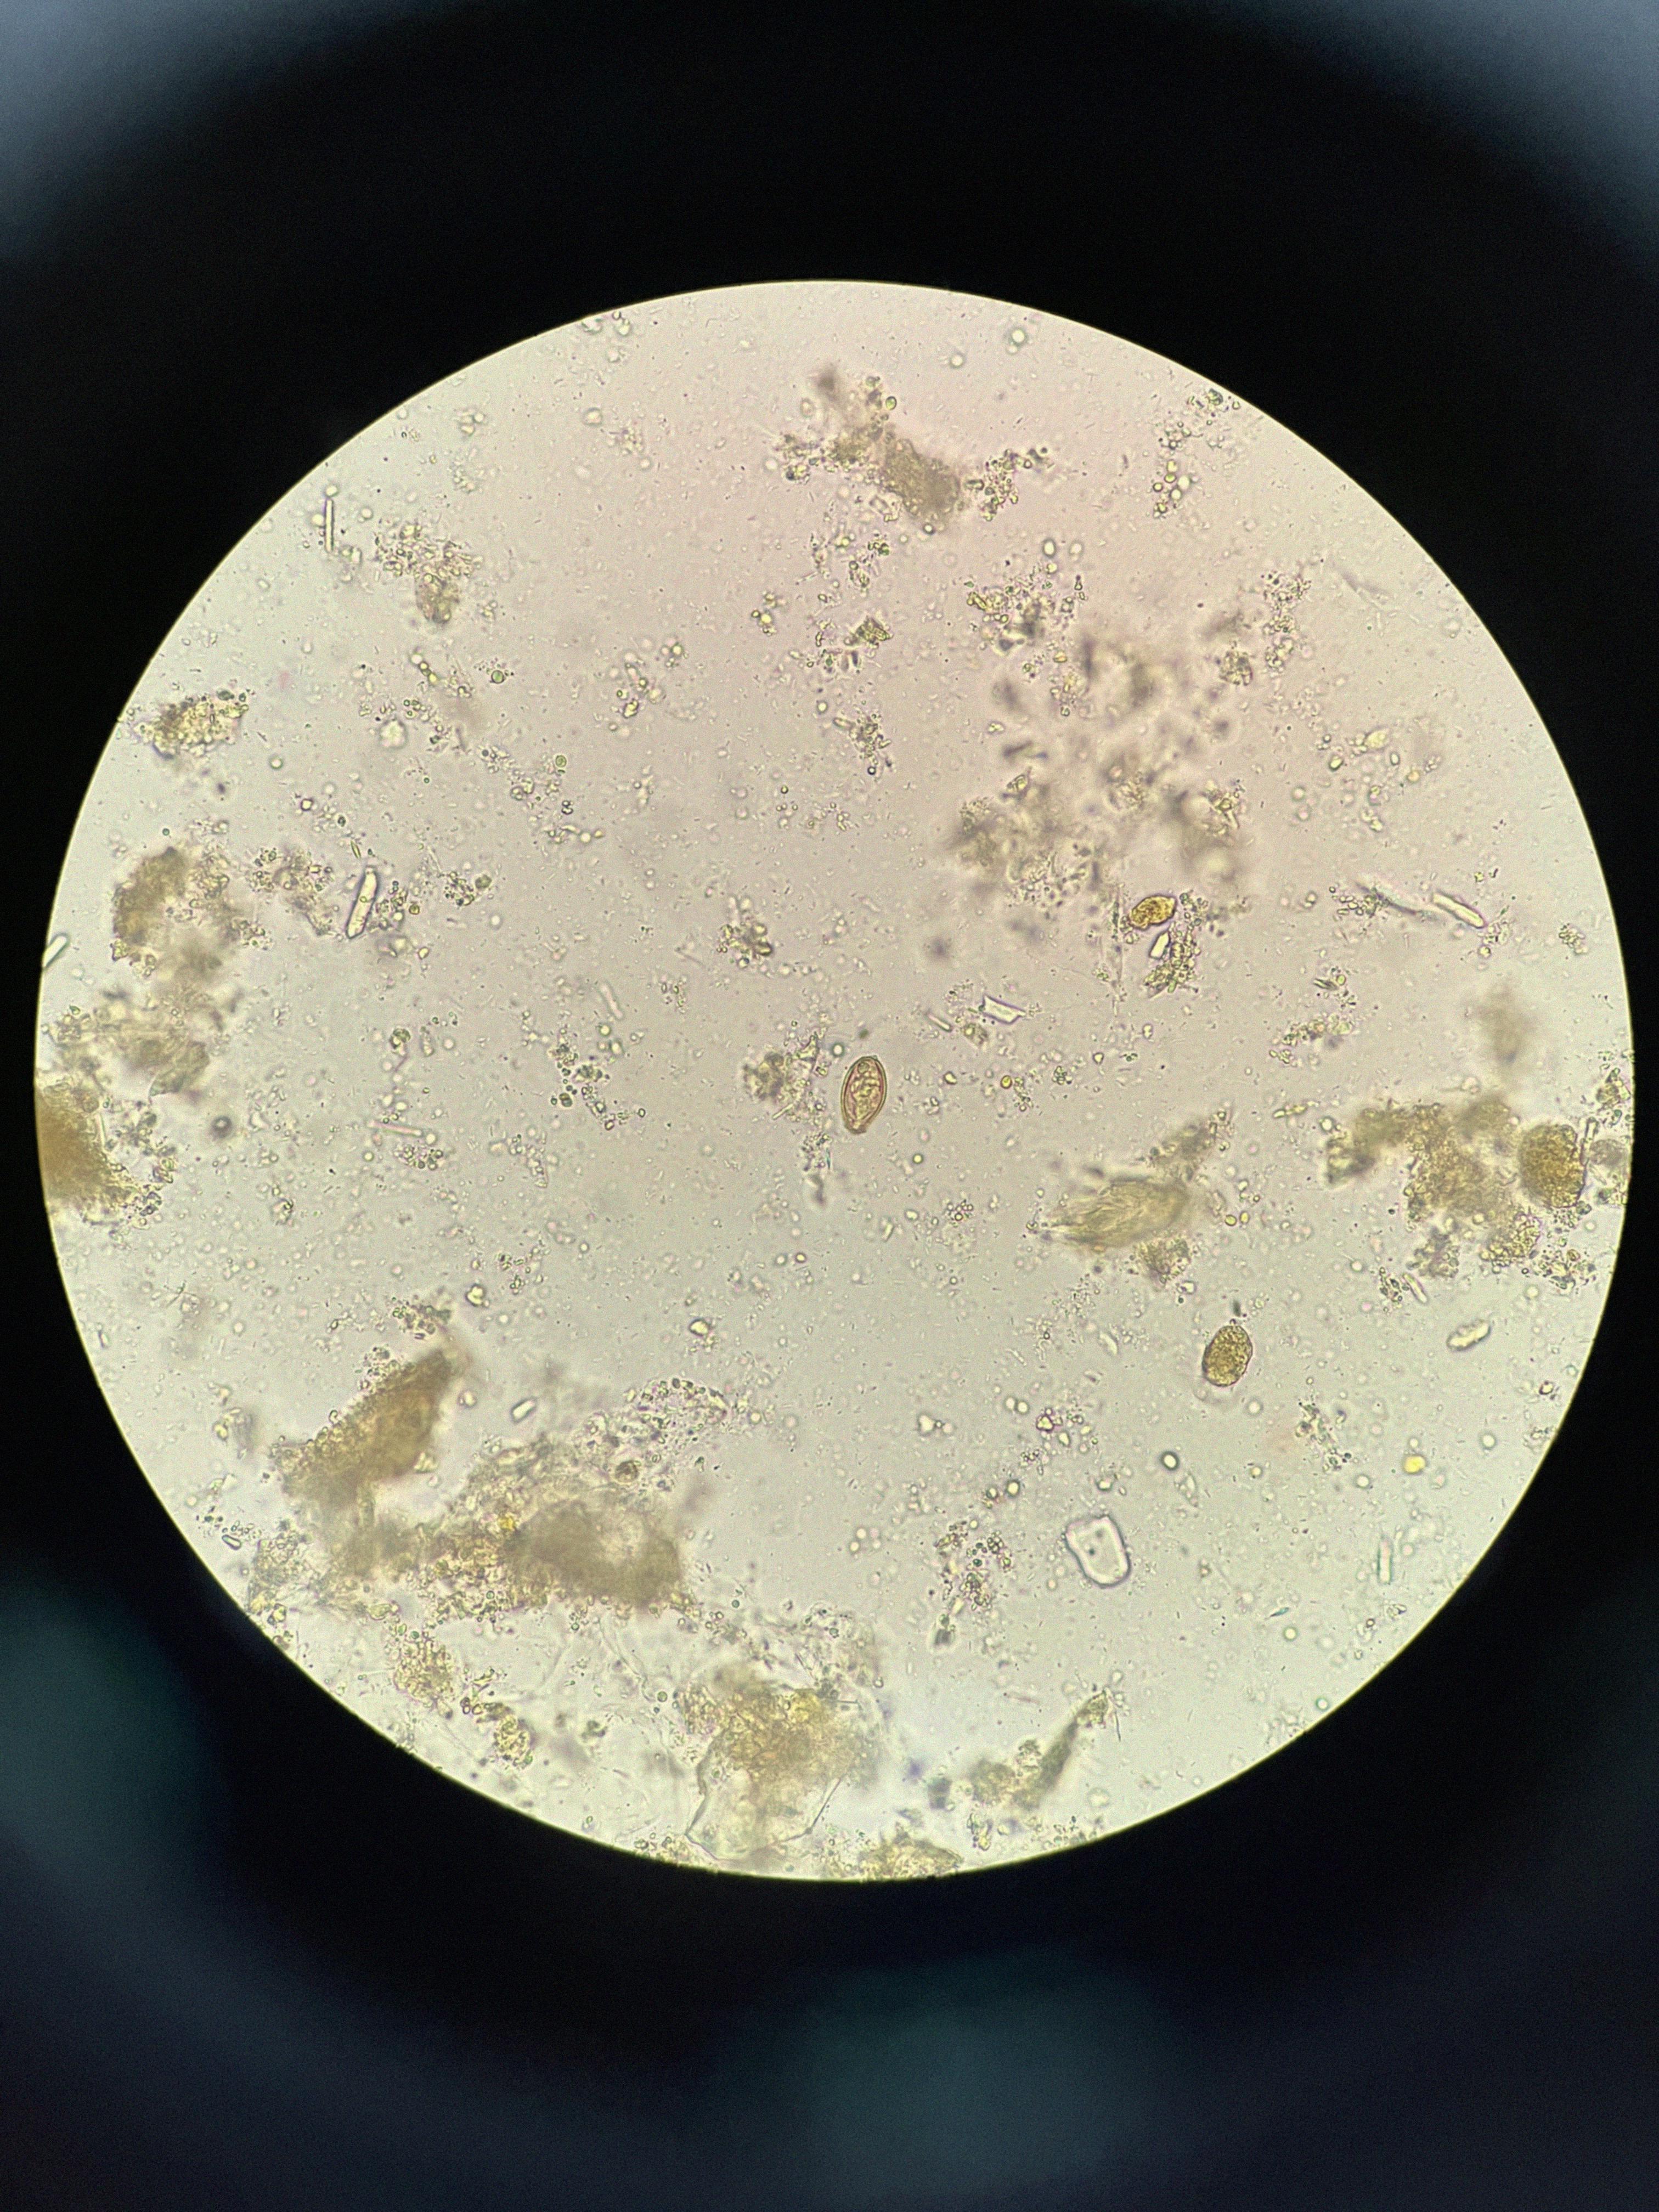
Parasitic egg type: Opisthorchis viverrine